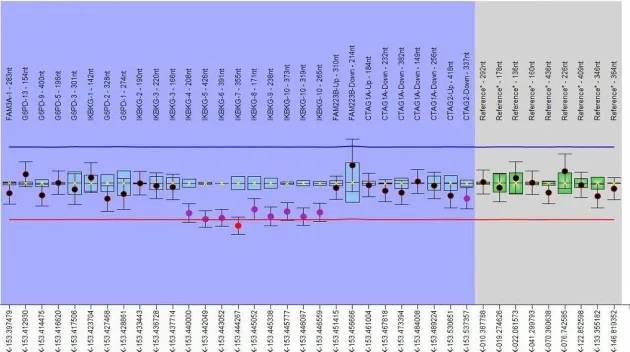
The individual exons of the patient's IKBKG gene were detected using the multiple ligation-dependent probe amplification (MLPA), with the DNA from normal individuals serving as a reference, thereby enabling the identification of deletions and duplication mutations in the gene. Quantitative MLPA plots show the individual exons on the horizontal axis and the ratio to normal female subjects on the vertical axis.
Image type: chart (chart)